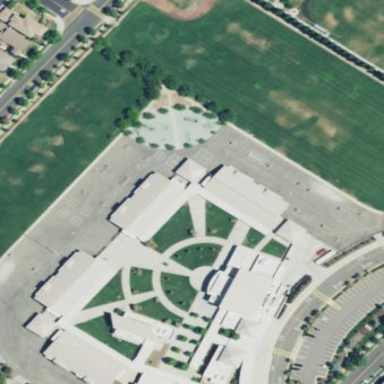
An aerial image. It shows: School.